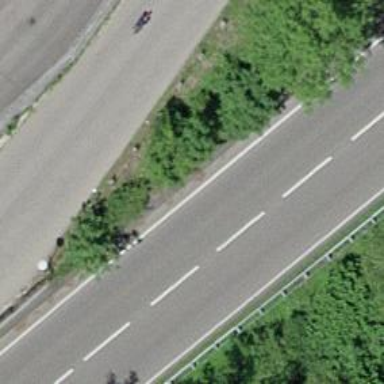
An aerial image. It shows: Asphalt road classified as primary highway.